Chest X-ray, AP view. Patient: 59 years old, sex M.
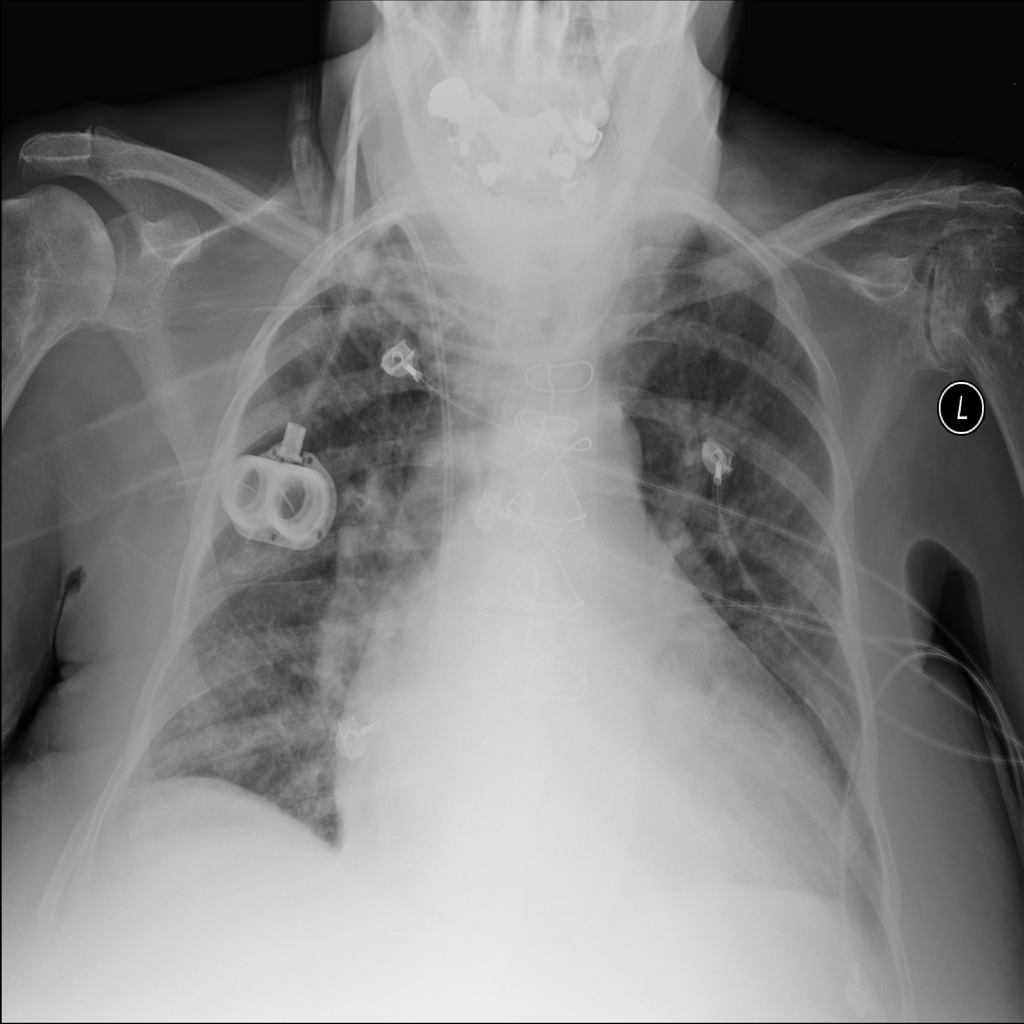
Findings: Infiltration